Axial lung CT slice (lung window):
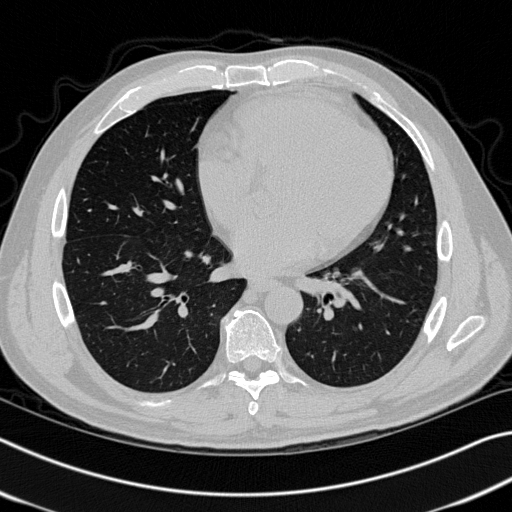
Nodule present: no